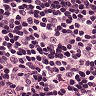
Metastatic tissue present: no